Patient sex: F
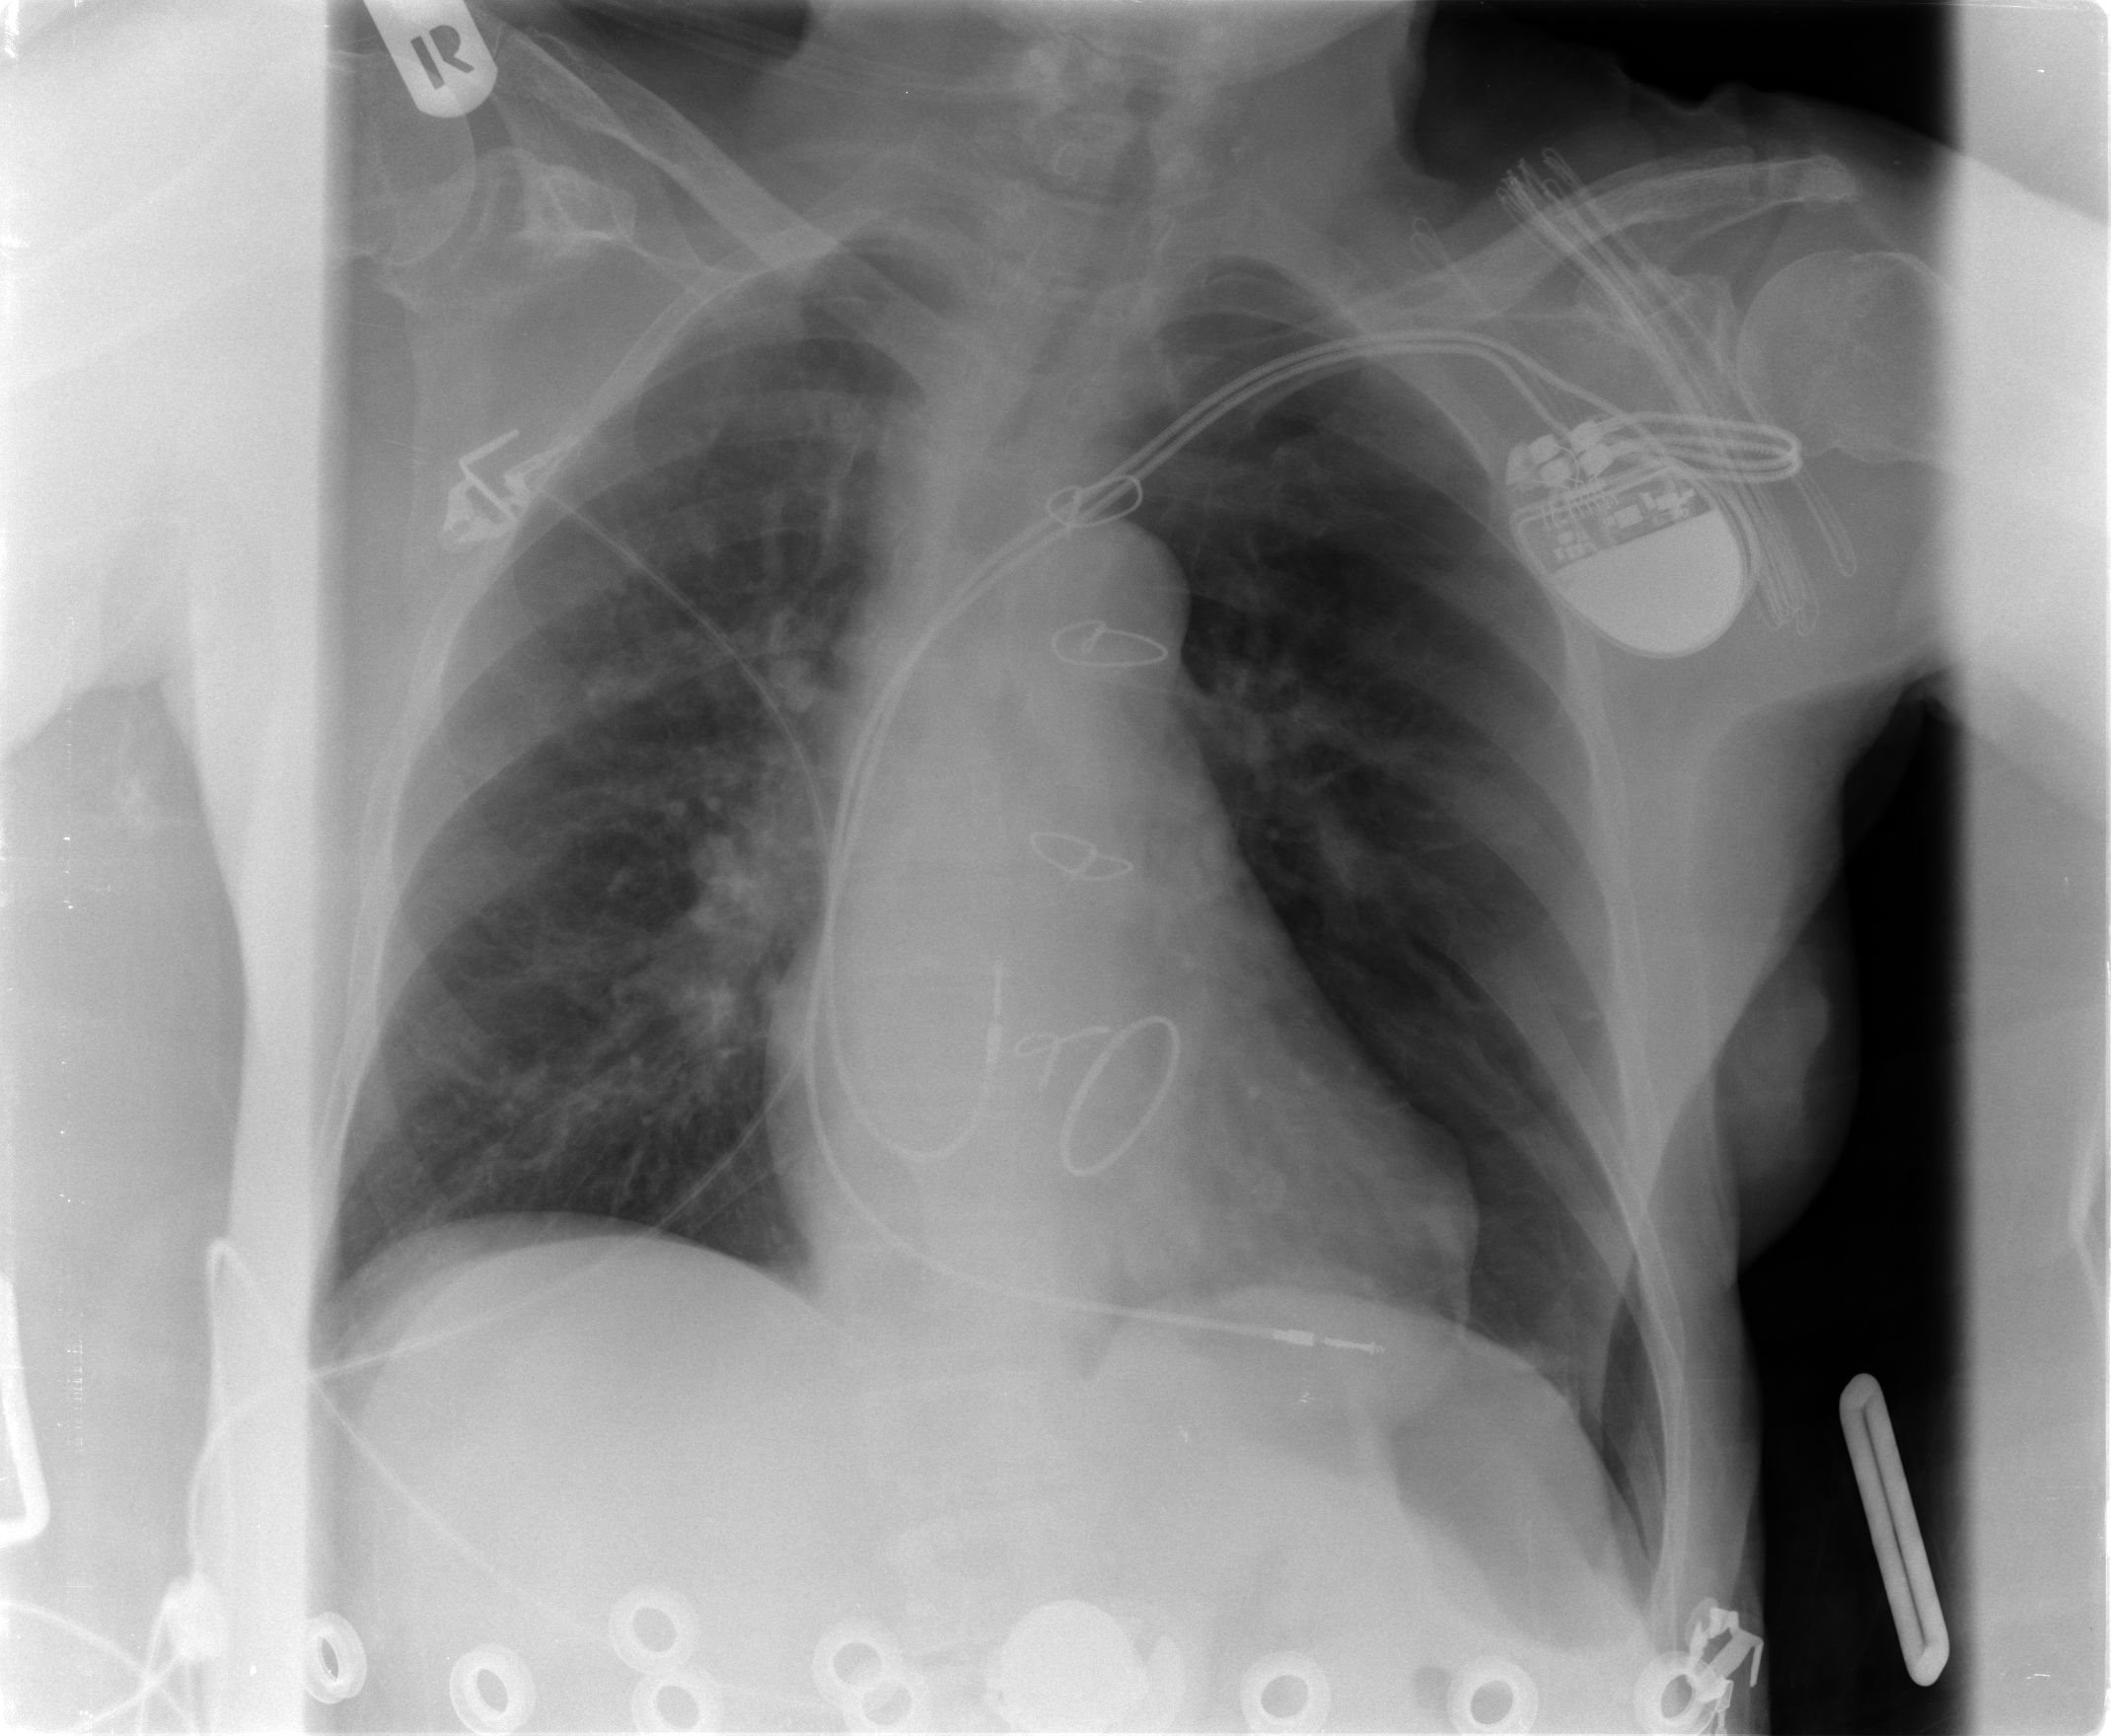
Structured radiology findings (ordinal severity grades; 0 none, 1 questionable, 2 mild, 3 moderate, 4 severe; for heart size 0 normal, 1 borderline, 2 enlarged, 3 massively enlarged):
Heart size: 0
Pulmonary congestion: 0
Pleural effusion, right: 0
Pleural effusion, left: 0
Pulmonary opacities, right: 0
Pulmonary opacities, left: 0
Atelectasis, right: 0
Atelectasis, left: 2